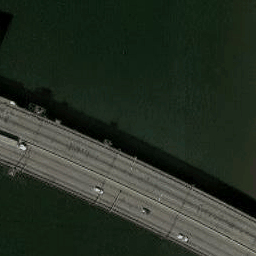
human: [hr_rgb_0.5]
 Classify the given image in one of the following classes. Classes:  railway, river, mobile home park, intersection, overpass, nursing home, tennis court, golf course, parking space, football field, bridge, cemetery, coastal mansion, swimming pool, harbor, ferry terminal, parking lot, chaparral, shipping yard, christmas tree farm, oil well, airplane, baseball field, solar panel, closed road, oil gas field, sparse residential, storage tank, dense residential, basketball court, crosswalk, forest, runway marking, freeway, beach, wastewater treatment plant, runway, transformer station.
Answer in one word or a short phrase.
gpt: bridge